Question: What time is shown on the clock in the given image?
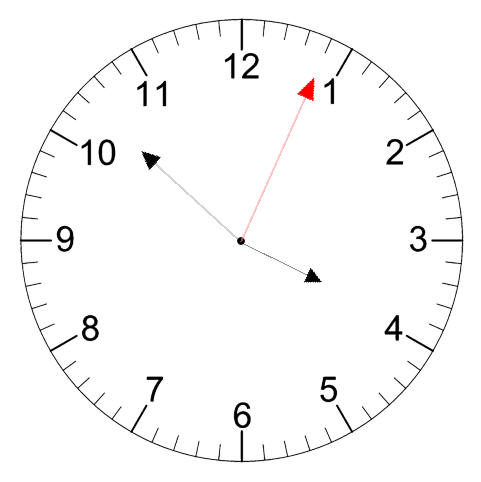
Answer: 03:52:04